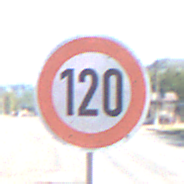
Verkehrszeichen: Geschwindigkeit120
Umgebung: Outdoor, Urban
Tageszeit: Midday
Wetter: Clear
Licht: Natural
Jahreszeit: NotSpecified
Kontrast: HighContrast